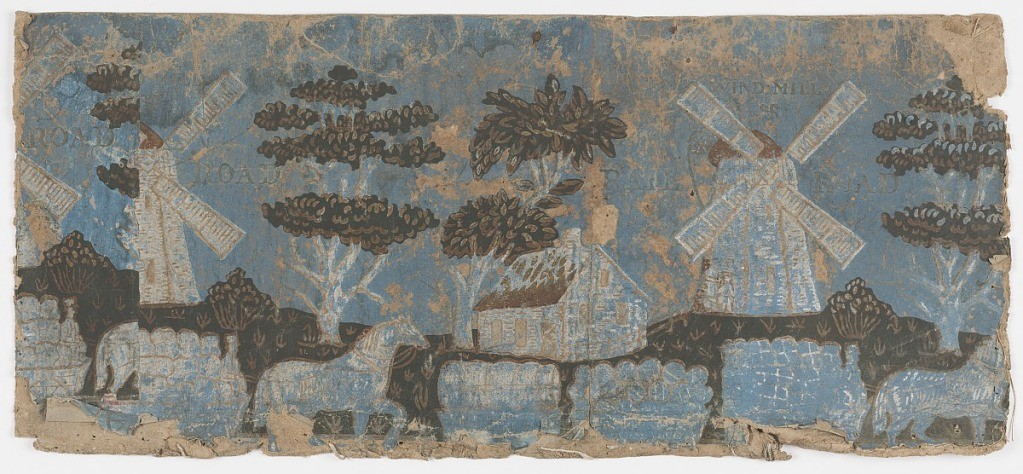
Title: Bandbox fragment
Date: ca. 1830
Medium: Block printed with distemper paints
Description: The scene portrays a landscape with a train of three loaded freight cars pulled by one horse. Driver is on a seat in front car. There is a house and windmill in the background with "Wind-Mill - Rail Road" printed across top of windmill. Same scene as 1913-17-18, box no. 12. The field is blue, the scene is printed in dark green, tan and off-white.